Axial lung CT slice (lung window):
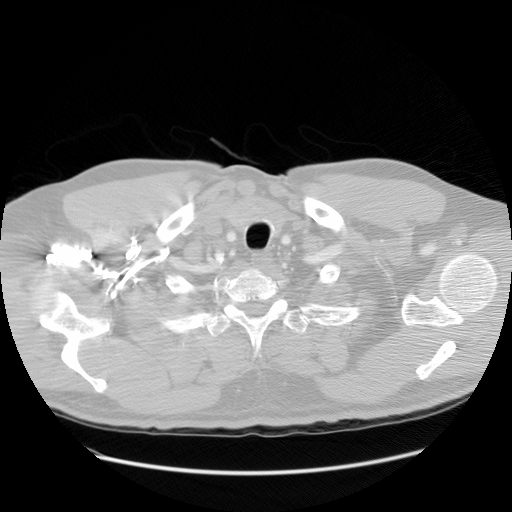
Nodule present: no